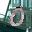
Label: 0